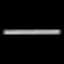
Label: line